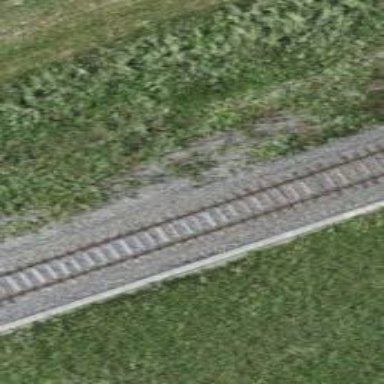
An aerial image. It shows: Abandoned railway yard with one track.